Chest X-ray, PA view. Patient: 17 years old, sex F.
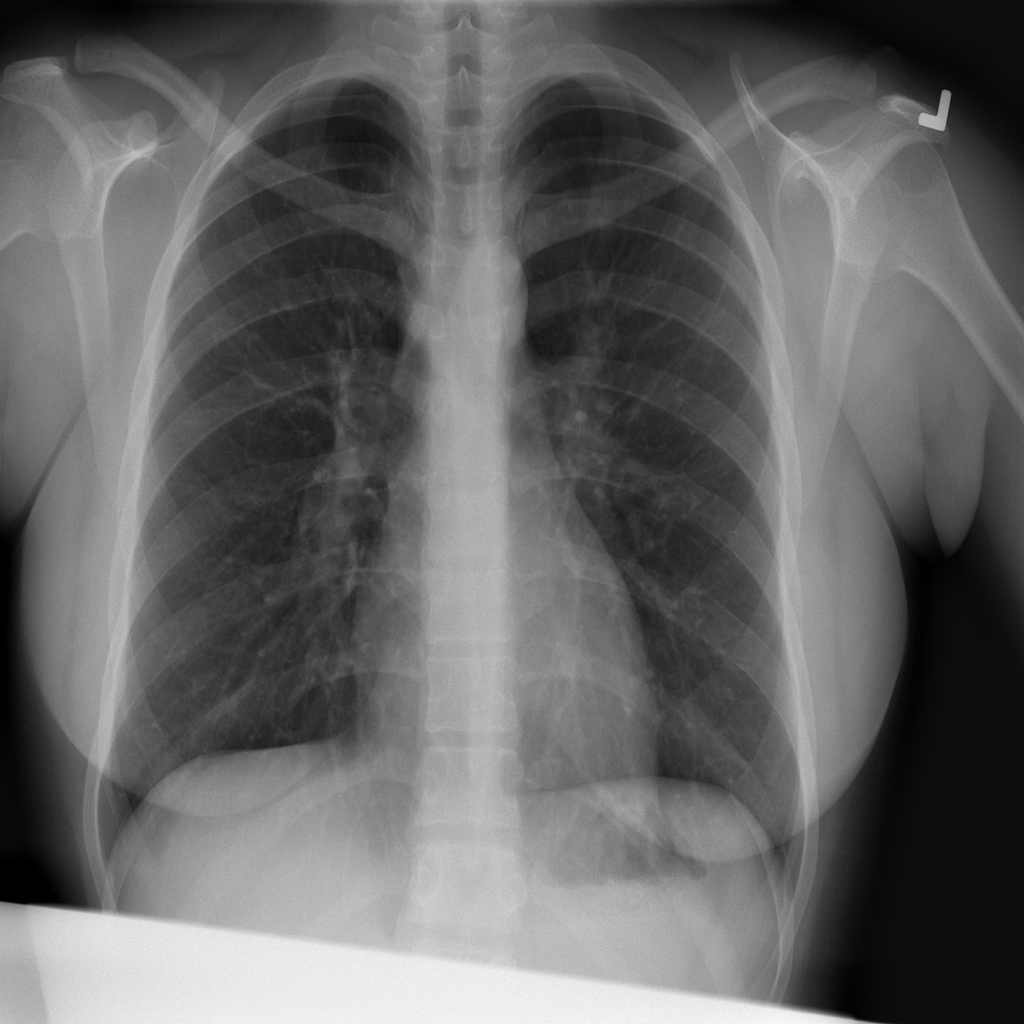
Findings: No Finding